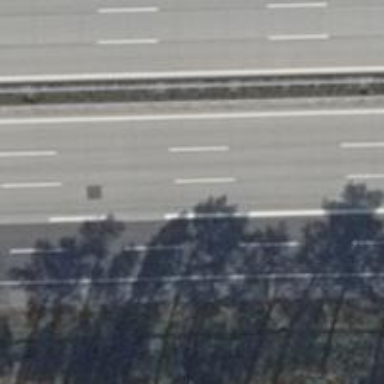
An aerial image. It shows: Motorway junction.